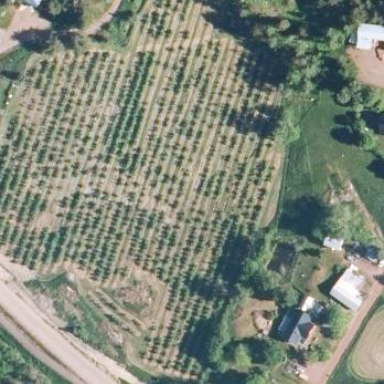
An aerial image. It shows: Orchard.